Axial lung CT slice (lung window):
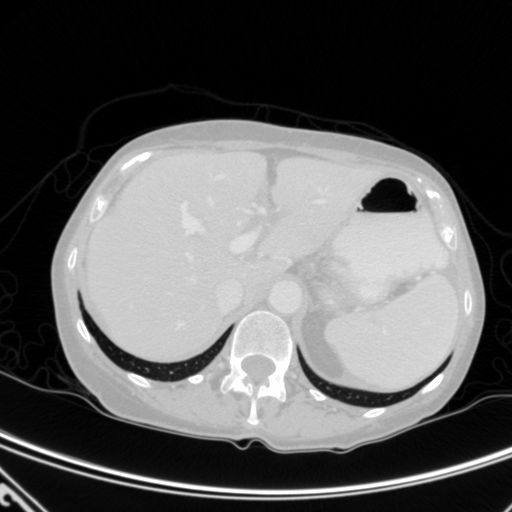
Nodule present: no